Aerial crown-view tile of a tropical tree (Barro Colorado Island, Panama), acquired 20240611:
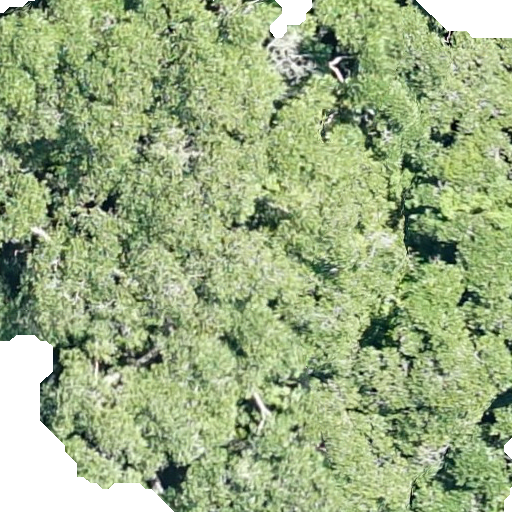
Species: Ficus insipida
GBIF accepted scientific name: Ficus insipida
Crown area: 476.739 m²